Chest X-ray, PA view. Patient: 51 years old, sex M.
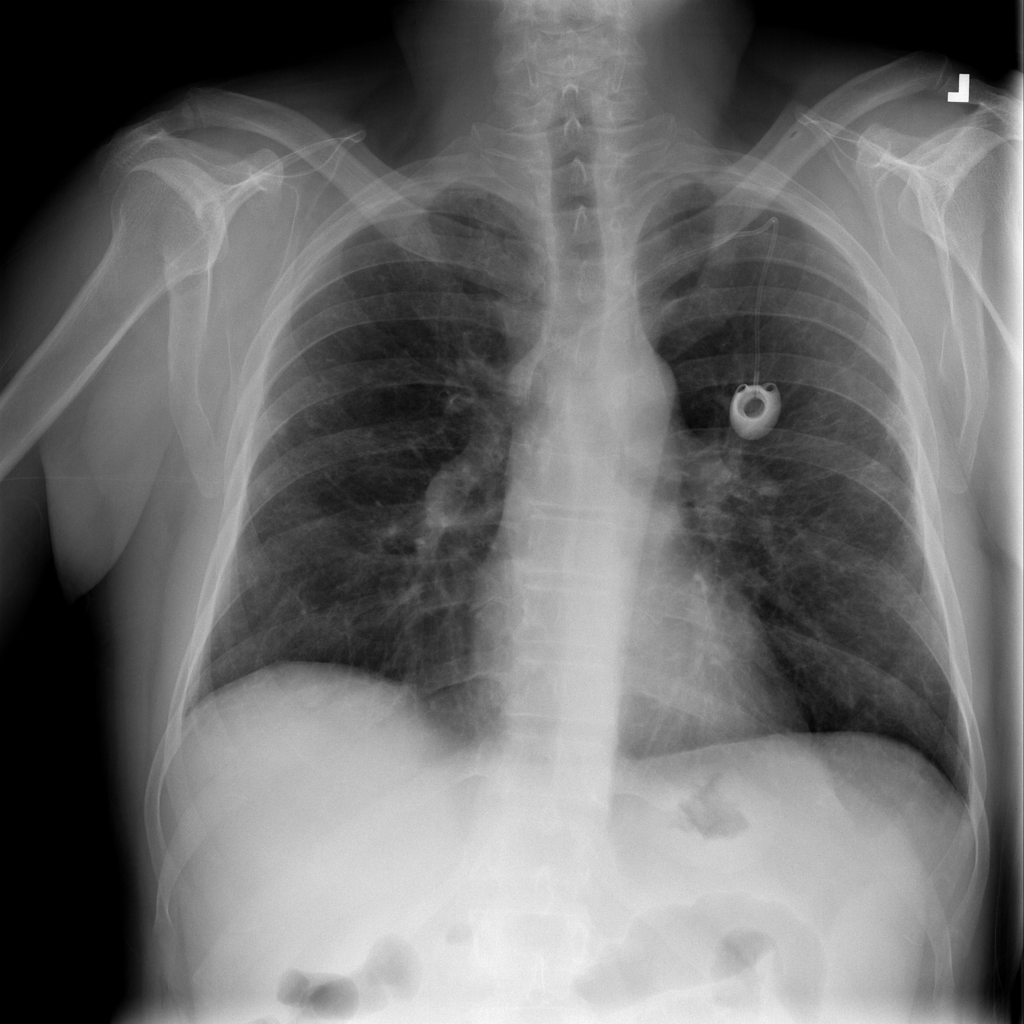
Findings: No Finding